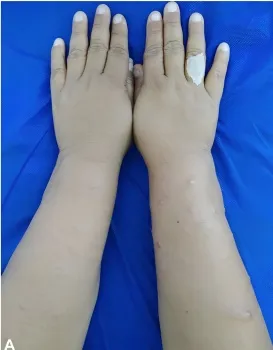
A, B, Skin findings during first visit. Erythematous nodules and papules on the upper and lower limb, some with superficial ulceration.
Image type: medical_photograph (other_medical_photograph)